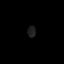
Tissue: lung
Cell type: Epithelial cells
Senescence score: 0.7407
Nuclear area (px): 92
Mean DAPI intensity: 30.228